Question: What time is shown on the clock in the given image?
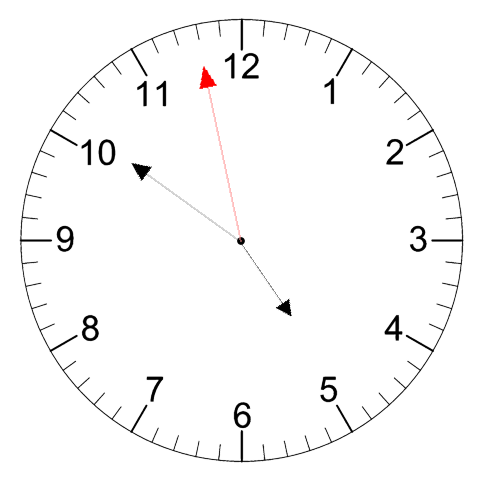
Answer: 04:50:58